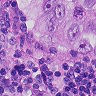
Metastatic tissue present: yes